Question: I've created a graph model for a social network and needed some concrete advice regarding the design in regards to scaling. Pardon the n00bness of these questions but I'm not finding very many clear examples out there...
NOTE: the status updates and activity nodes /relationships are linked lists - with the newest entries constantly being placed at the top of the list.
1. Linked lists allow for news feed generation, but there could be hundreds of records per user - I presume the limit clause isn't sufficient even though the data is in descending order by date. Do I have to have a separate linked list that would only hold the most recent 10 status/activity updates) and constantly replace the head on that list to get better activity feed generation, or will one list properly sorted and do the job (with a limit clause)
2. These nodes all have properties (json data with content, IDs, etc) - how do "global" indexes come into play here so that I can find, for example, users that like Depeche Mode without waiting a lifetime for results? I know how to add a node to an index, just wondering if I'm missing a part of the picture here..
3. Security - logins and passwords.. I would presume a graph database could store them, but I'd presume it's a security risk at this point - would it be better to keep this in postgres etc?
4. How would you improve this model to handle scalability? Imagine 20 million users banging away on this..
5. Imagine 40 million users - what's wrong with this model when it comes to scalability?

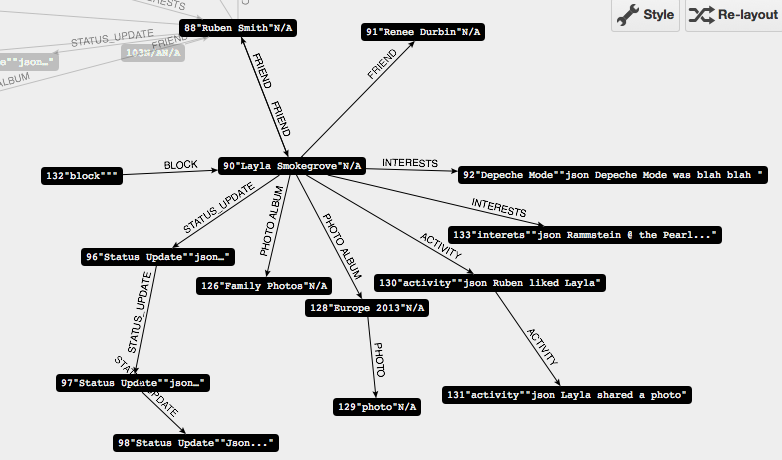
Answer: Part 1.
You can write cypher or gremlin queries that do what you want. Remember that you can traverse forwards and backwards on edges. Given a user, it should always be relatively constant time to pull up the last ten things they did.
Part 2.
If you are representing a band as an entity of a certain type, index on that attribute. Then you'll be able to pull out that node and traverse outwards to find all the users who like that band. If you don't have an independent entity, or it is somehow implicit, you'll want to enable full text search for your respective graph database.
Part 3.
Learn more about security. The only thing you would be storing would be a properly hashed string of the user's password. At that point you would be fine using any graph db and good security practices.
Part 4/5.
Once you have one user, worry about the next thousand.
When you have a thousand users, worry about the next hundred thousand.
When you have one hundred thousand, worry about the next million.
When you have a million users, you can start worrying about the questions you asked.
Until you have at least 0.1% of the users/volume you want to scale to, it's mental masturbation to try and ask questions about how to scale up to a certain size.